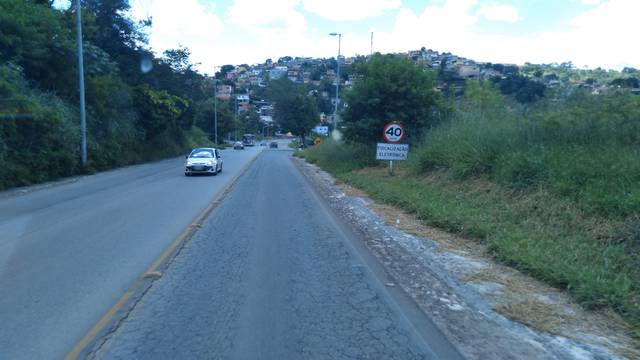
Region: Brazil
Coordinates: -19.871, -43.894